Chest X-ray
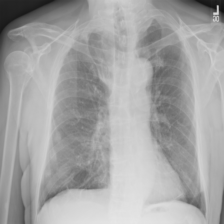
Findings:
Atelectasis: negative
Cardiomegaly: negative
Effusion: negative
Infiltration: negative
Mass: negative
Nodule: negative
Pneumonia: negative
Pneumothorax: negative
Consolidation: negative
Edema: negative
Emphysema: positive
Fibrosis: negative
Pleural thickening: negative
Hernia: negative